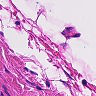
Metastatic tissue present: no